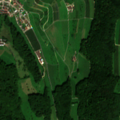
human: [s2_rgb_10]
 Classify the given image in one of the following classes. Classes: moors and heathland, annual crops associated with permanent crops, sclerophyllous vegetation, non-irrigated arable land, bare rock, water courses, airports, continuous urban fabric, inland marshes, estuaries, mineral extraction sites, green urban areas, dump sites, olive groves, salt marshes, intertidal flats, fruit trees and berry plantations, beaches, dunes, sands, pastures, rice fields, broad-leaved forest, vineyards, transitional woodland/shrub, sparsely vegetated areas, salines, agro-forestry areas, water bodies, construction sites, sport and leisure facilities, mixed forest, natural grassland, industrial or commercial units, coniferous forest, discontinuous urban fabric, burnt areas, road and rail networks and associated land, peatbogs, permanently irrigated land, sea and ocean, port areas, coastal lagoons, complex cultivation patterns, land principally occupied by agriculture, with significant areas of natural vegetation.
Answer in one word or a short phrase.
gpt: discontinuous urban fabric, non-irrigated arable land, land principally occupied by agriculture, with significant areas of natural vegetation, mixed forest